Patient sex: M
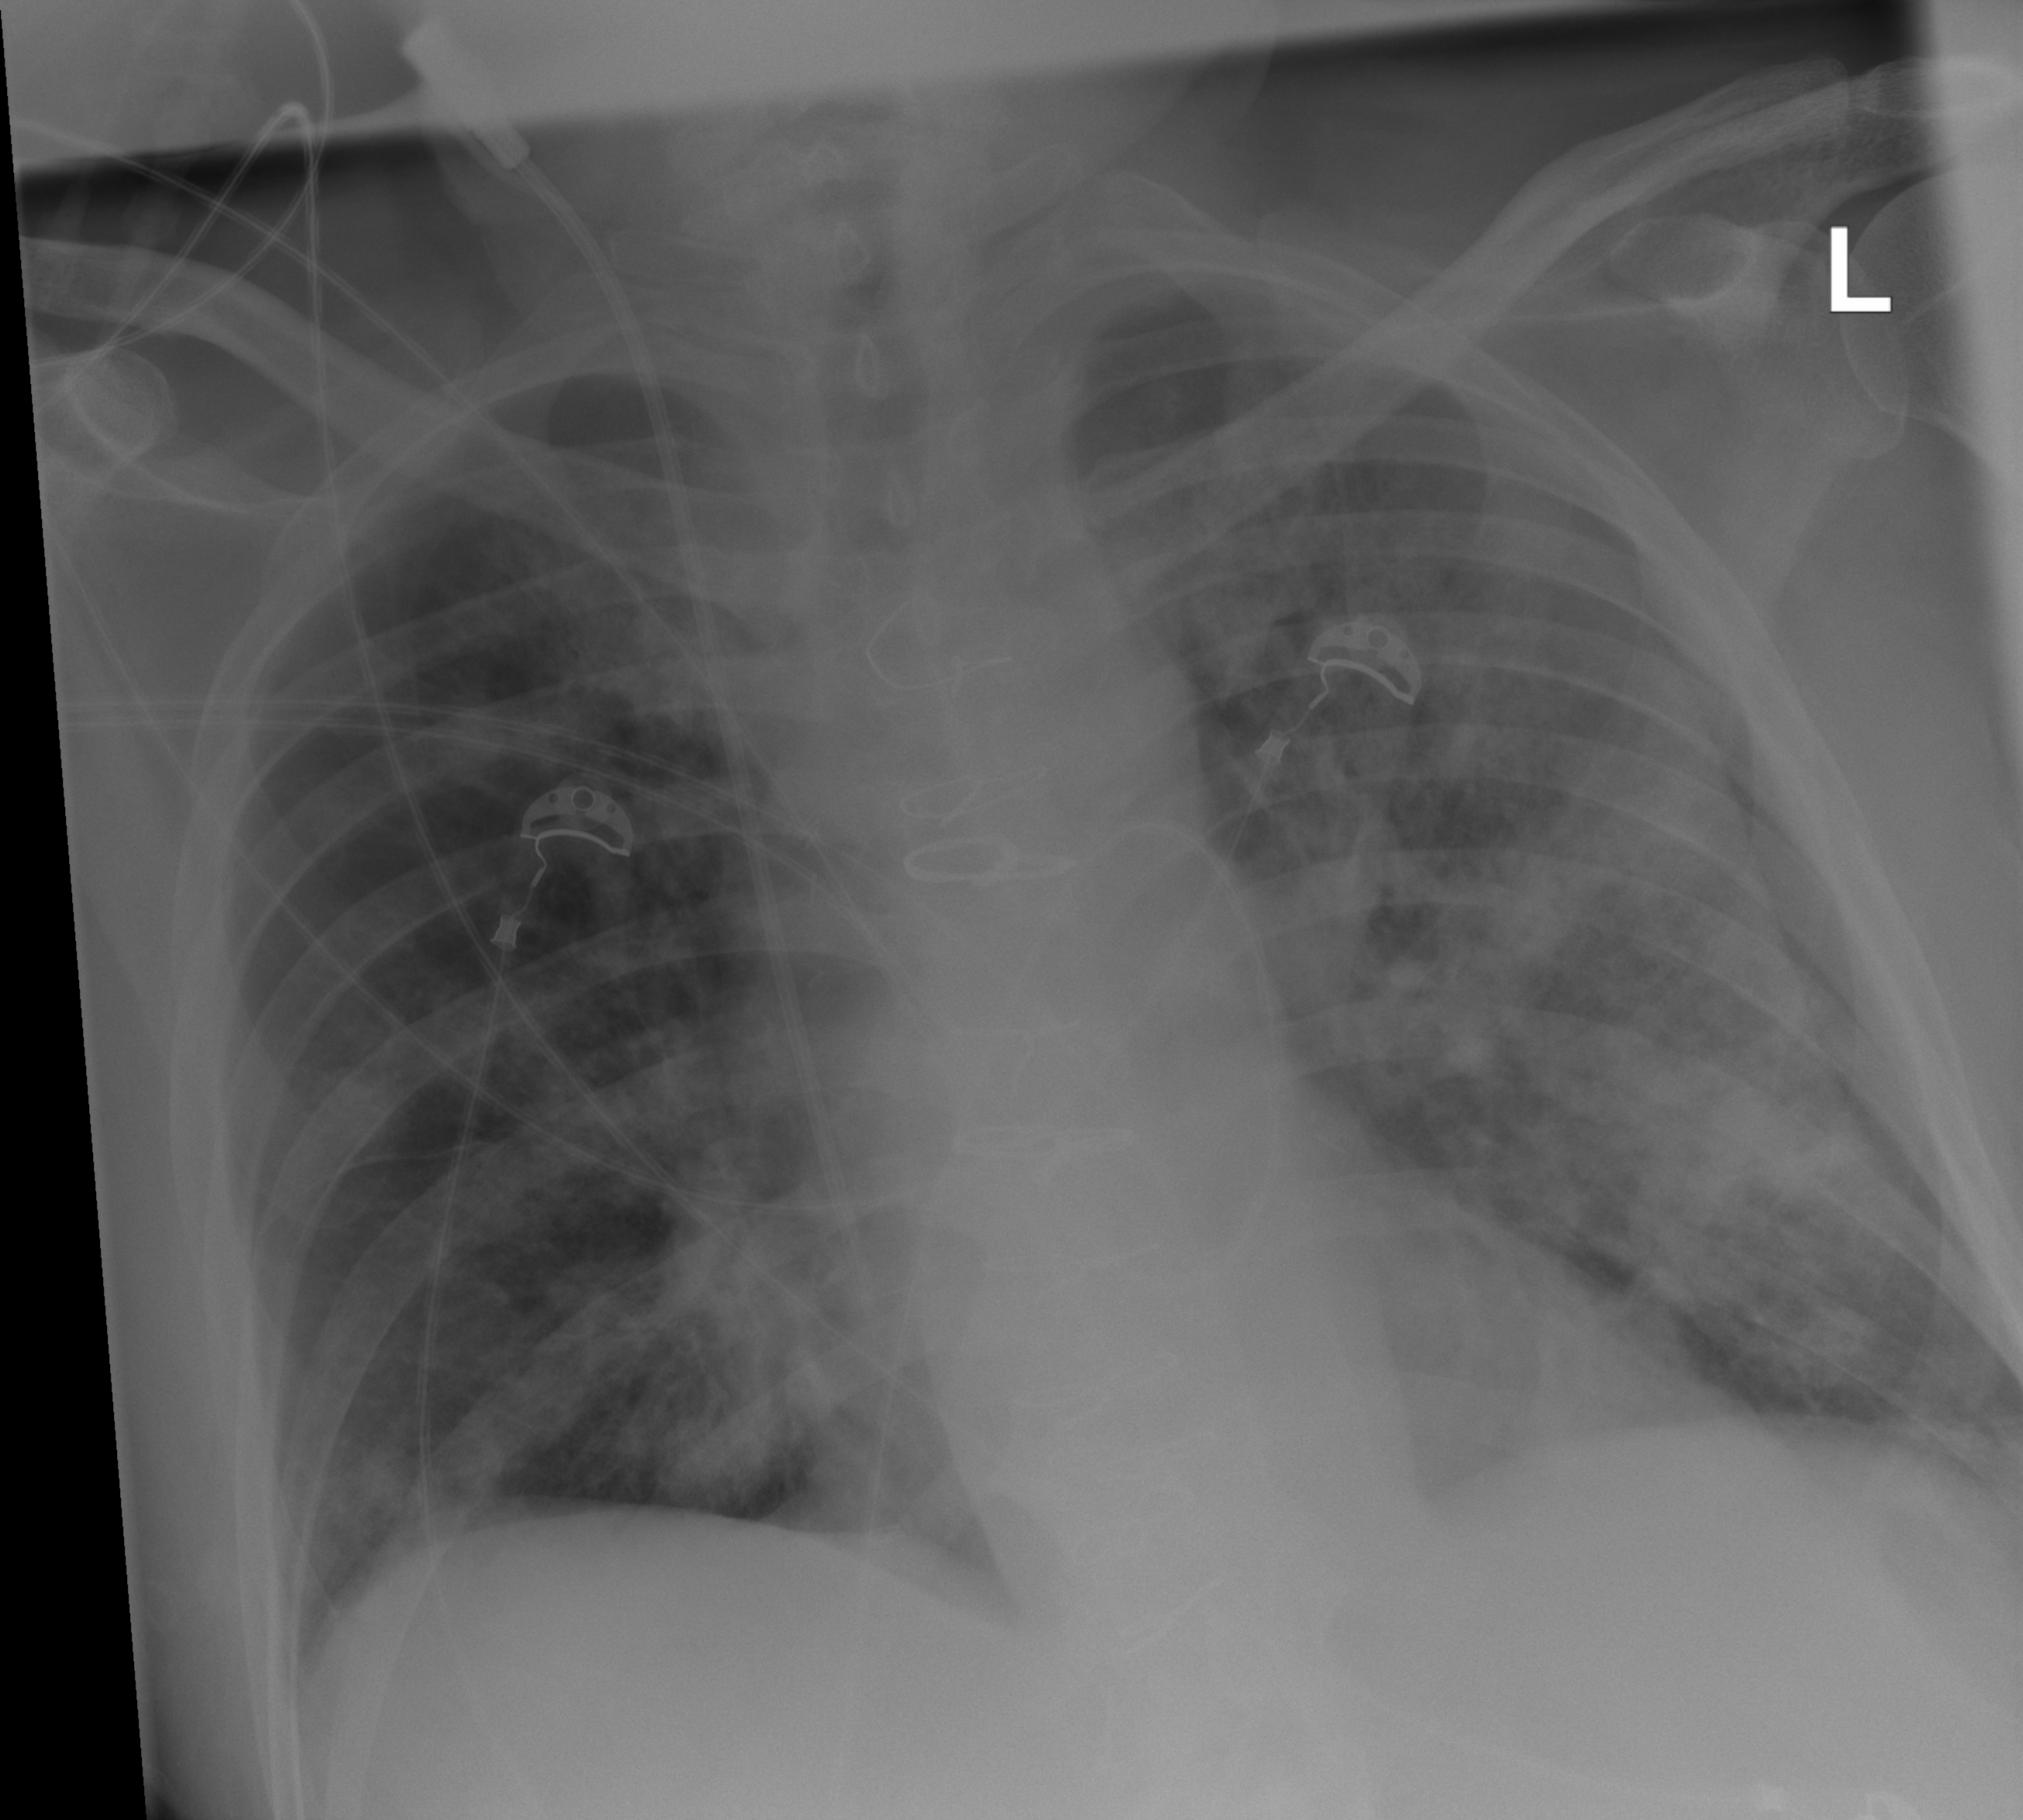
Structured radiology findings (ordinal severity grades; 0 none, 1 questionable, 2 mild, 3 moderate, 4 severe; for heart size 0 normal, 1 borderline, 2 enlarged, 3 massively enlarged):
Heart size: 0
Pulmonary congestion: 0
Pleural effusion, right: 0
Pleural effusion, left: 0
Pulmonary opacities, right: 3
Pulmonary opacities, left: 4
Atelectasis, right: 2
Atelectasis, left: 3